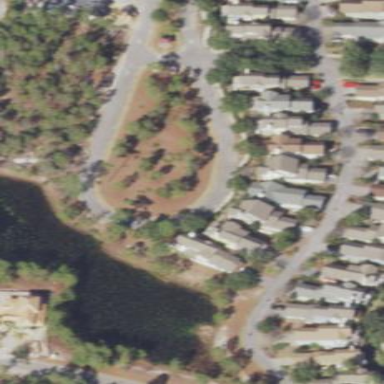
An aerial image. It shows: Single-family residential area.